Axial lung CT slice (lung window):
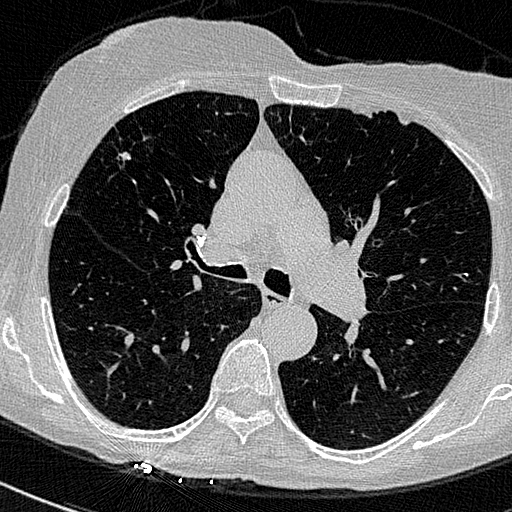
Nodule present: no